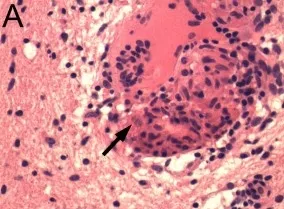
Pathology of the brain biopsy. (A) Hematoxylin and eosin staining shows the development of a non-caseating granuloma with giant cells (arrow).
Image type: pathology (h&e)